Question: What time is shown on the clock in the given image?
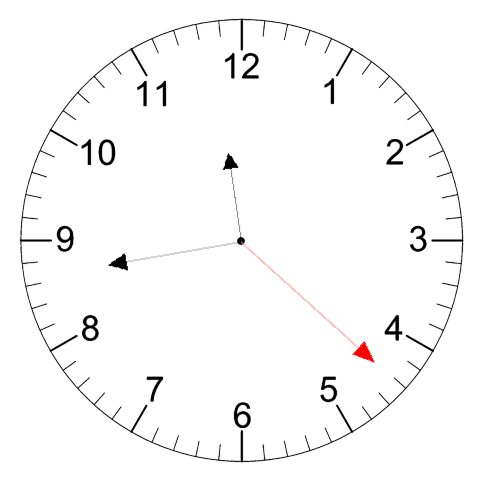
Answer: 11:43:22